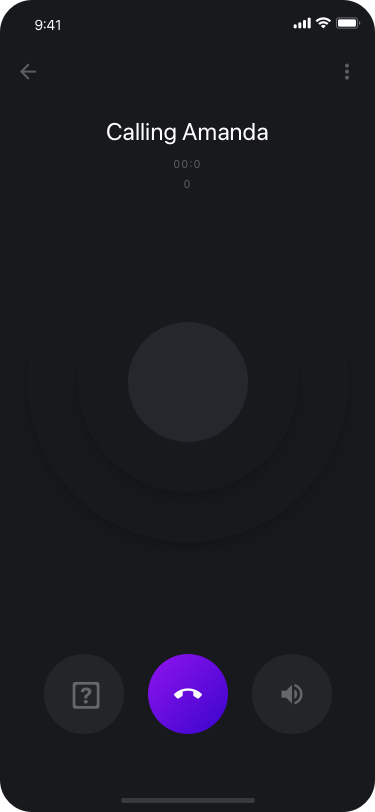
Text in this UI design:

Calling Amanda
00:00